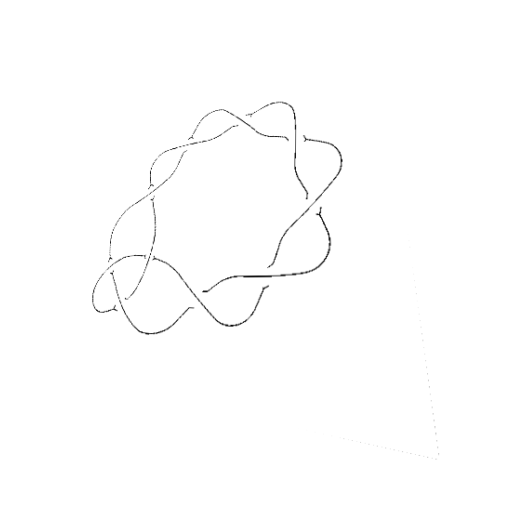
Crossing number: 10